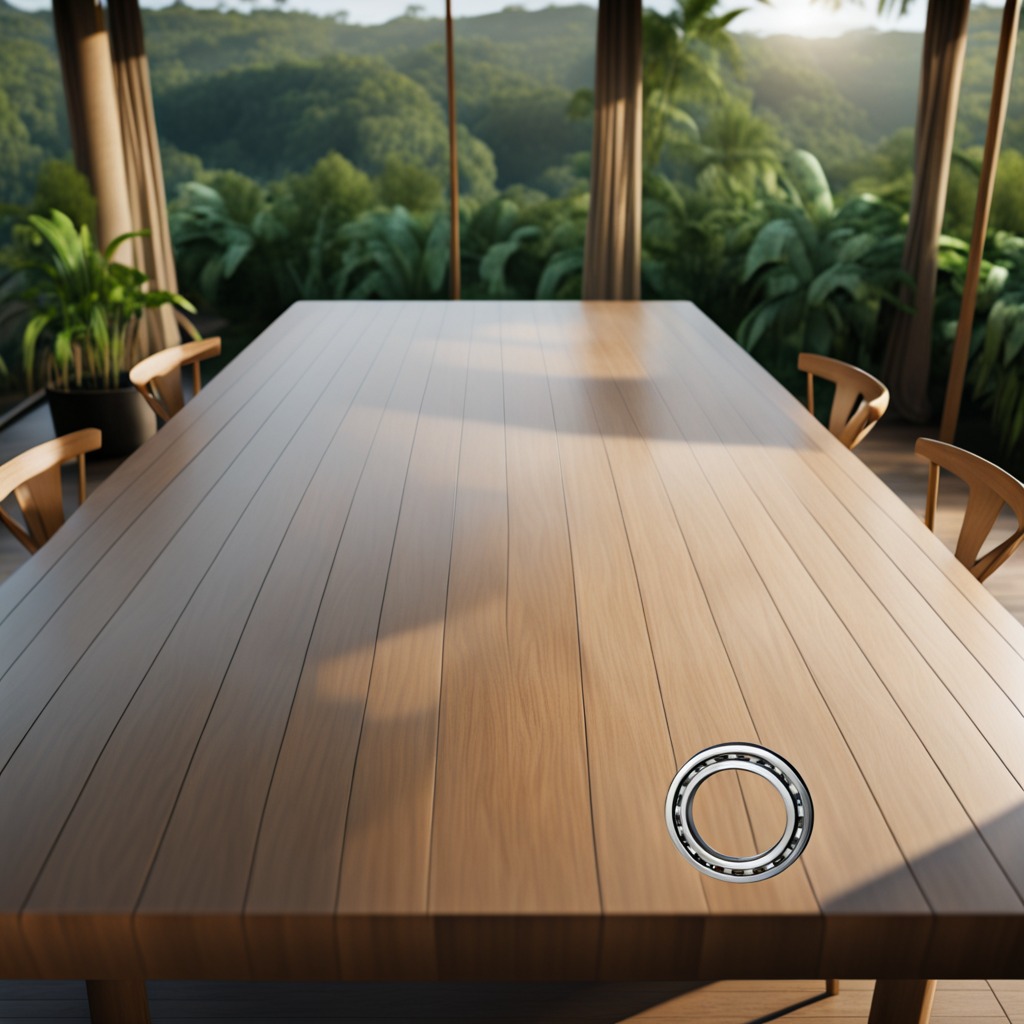
A metal ball bearing is lying on the wooden table inside a jungle field workshop tent.